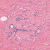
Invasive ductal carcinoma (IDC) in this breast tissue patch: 0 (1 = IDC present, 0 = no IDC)